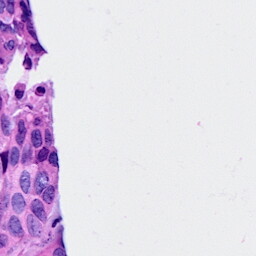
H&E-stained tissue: Breast